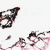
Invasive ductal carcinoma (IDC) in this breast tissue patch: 0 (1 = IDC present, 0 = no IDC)